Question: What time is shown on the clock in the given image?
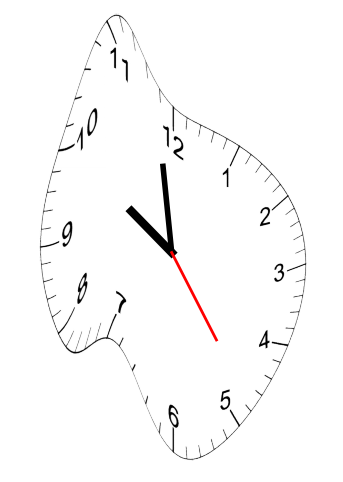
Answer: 09:58:24